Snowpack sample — Loveland Pass, Silver Plume, Colorado, USA (2/11/26, 12:00 PM MST)
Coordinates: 39.663, -105.886
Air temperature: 35 °F
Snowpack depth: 82 cm
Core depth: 30 cm
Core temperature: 28.4 °F
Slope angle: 13°, slope face: 12°
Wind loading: high
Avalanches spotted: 1
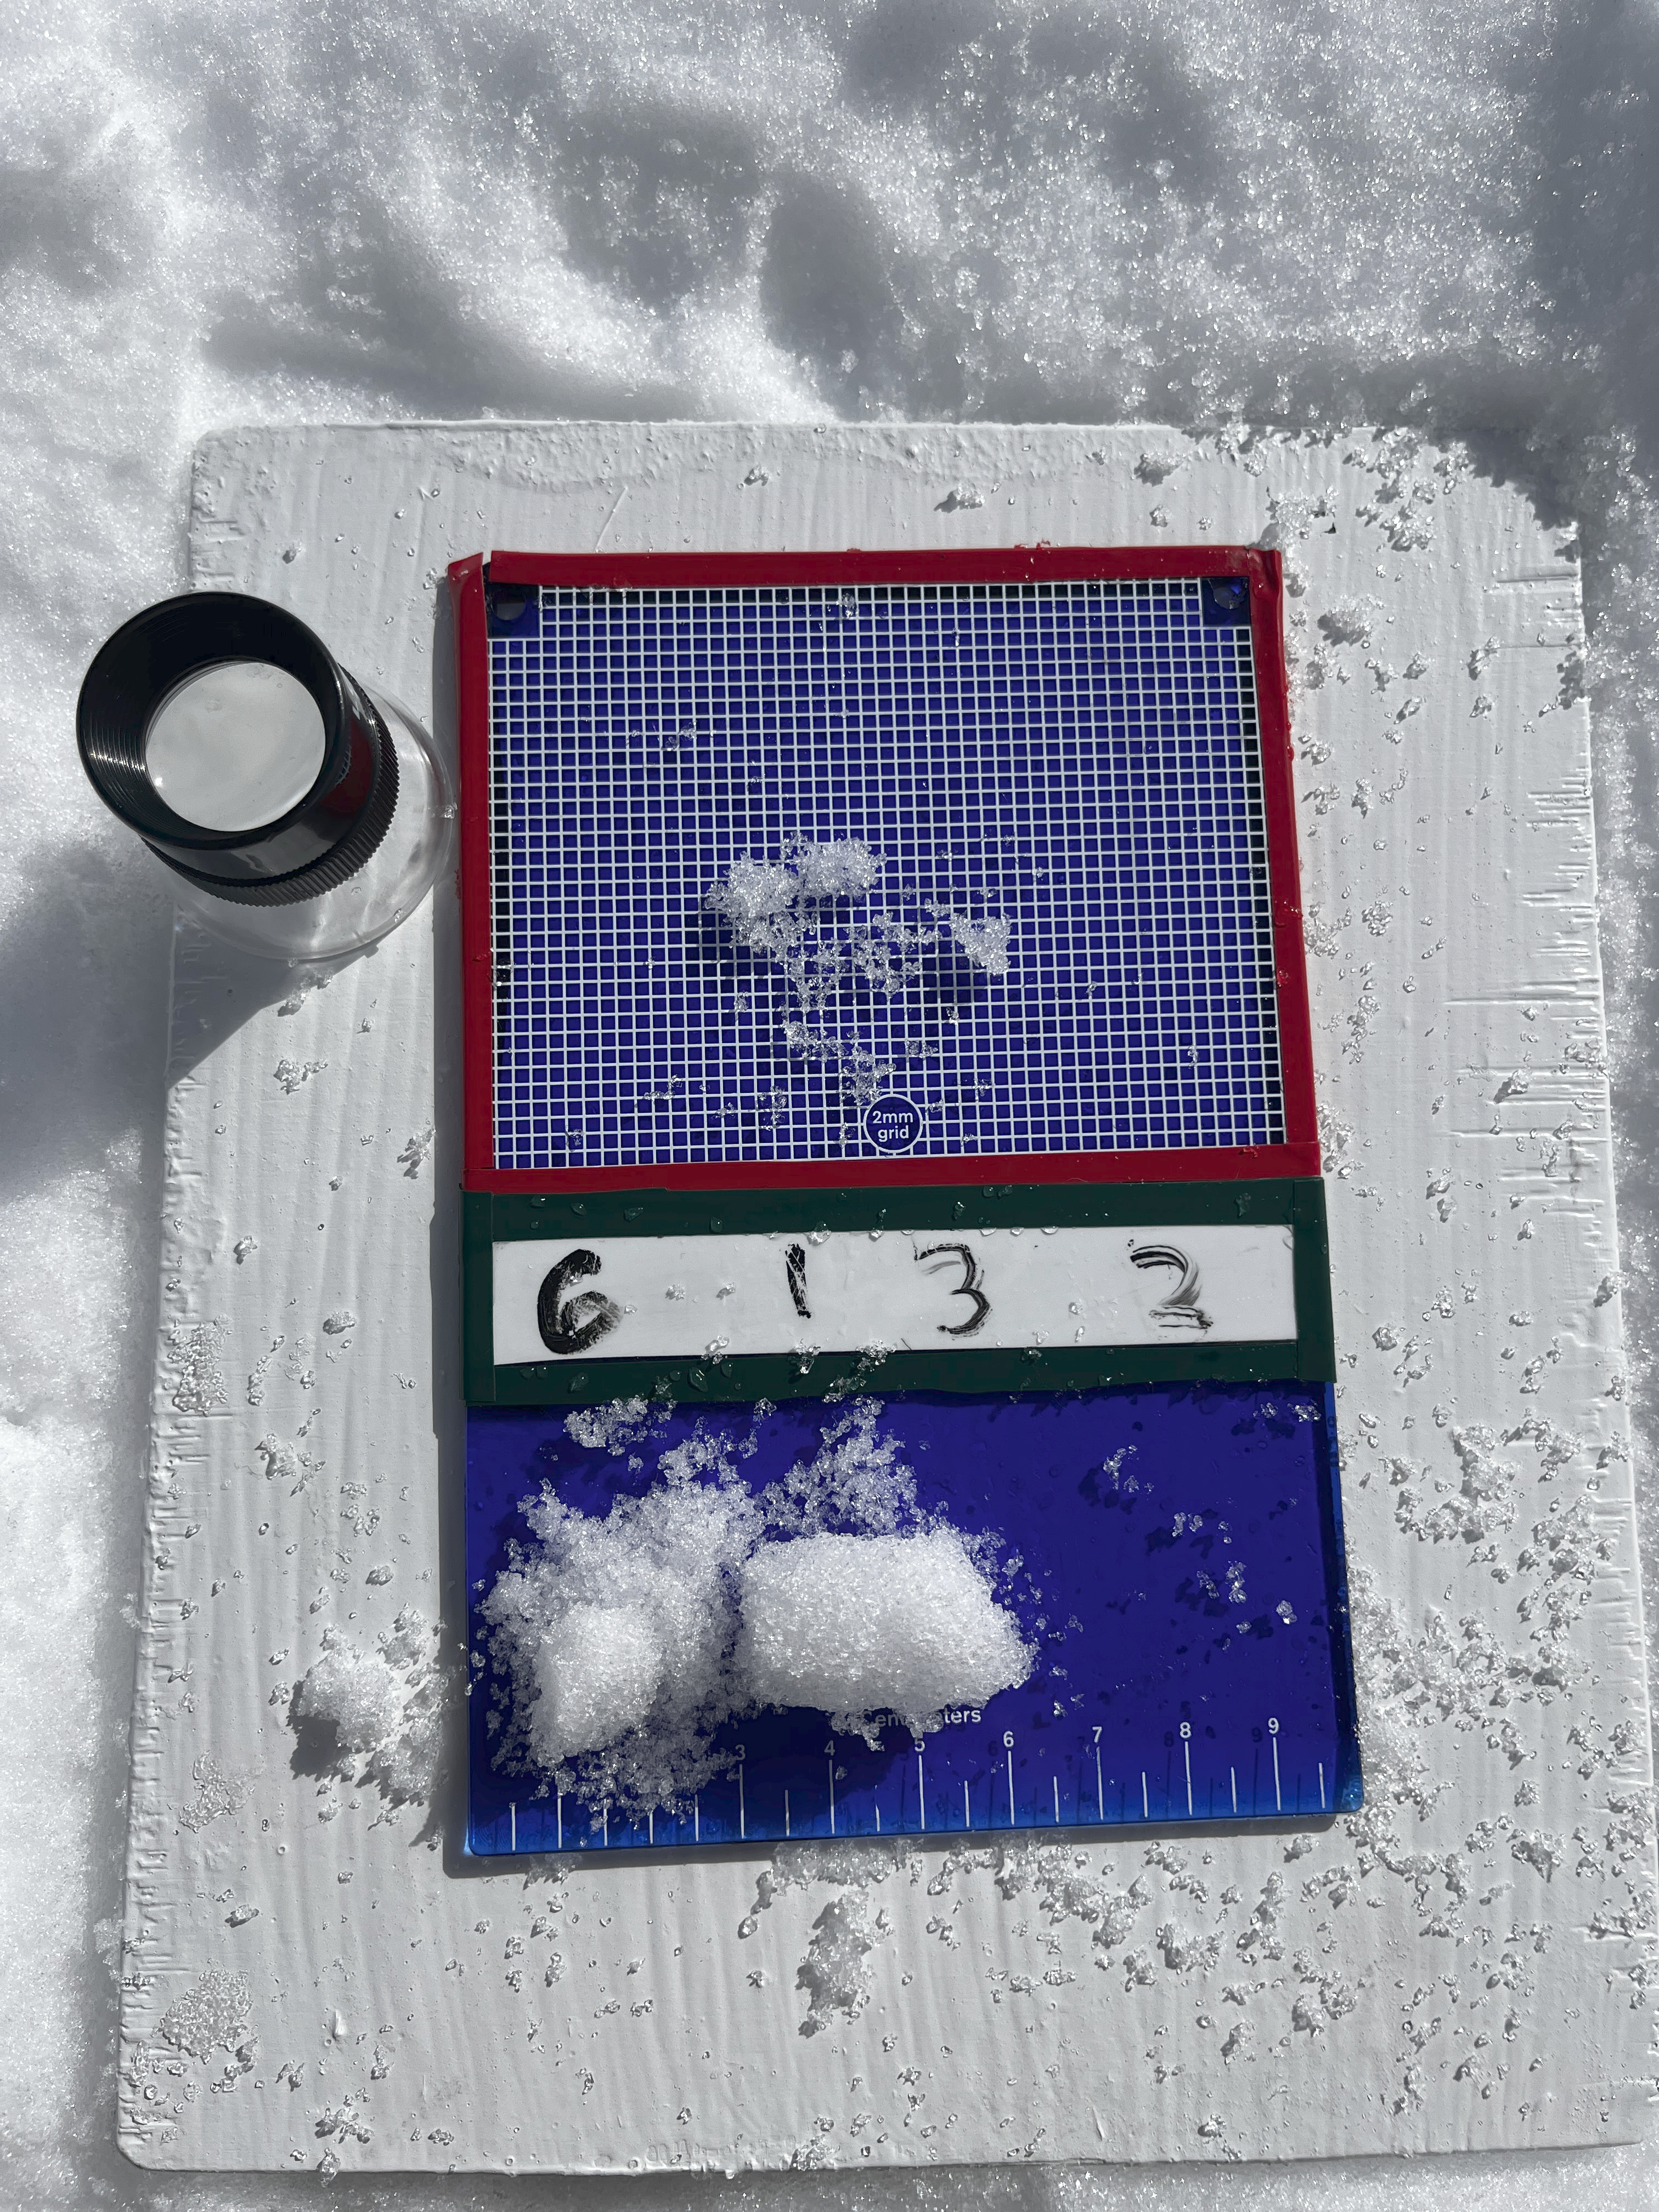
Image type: crystal_card
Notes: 1 small avalanche spotted on the north side of the bowl, lots of wind loading